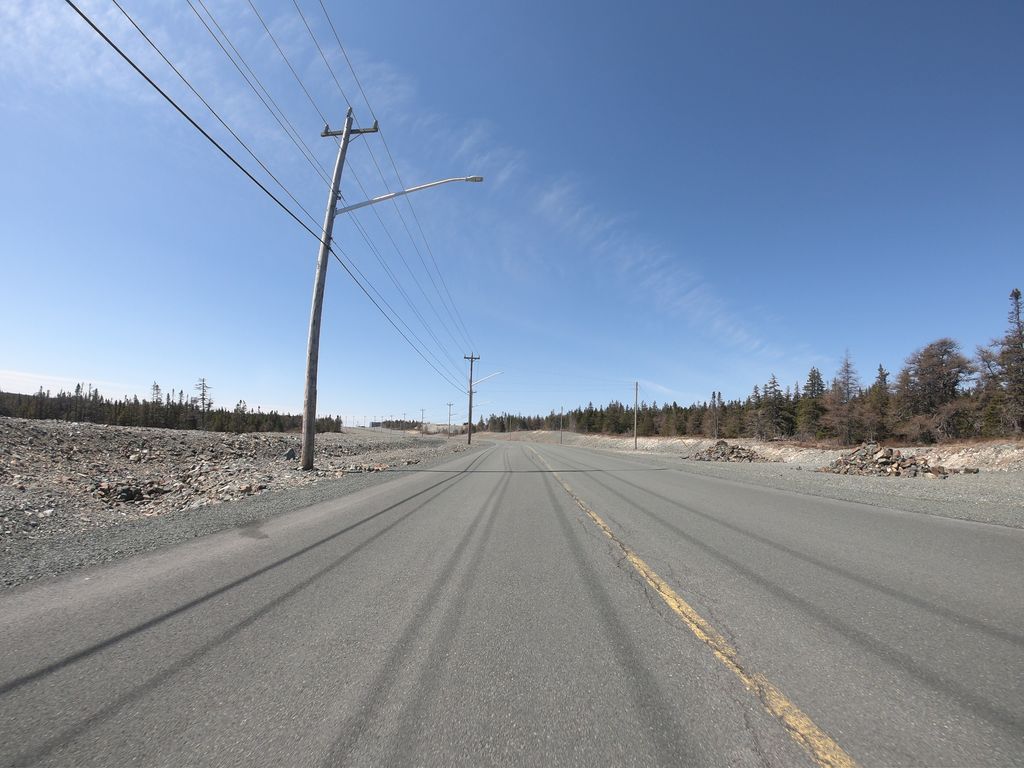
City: st_johns